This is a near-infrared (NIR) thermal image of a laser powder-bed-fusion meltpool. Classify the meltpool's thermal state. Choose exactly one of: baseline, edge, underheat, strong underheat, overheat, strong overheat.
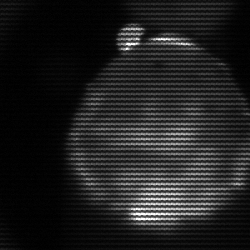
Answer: edge